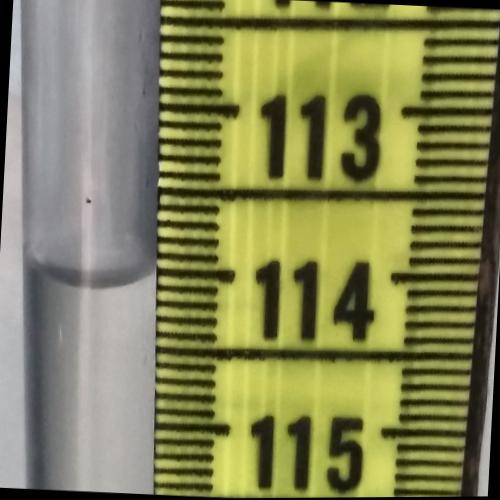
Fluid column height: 114.1 cm